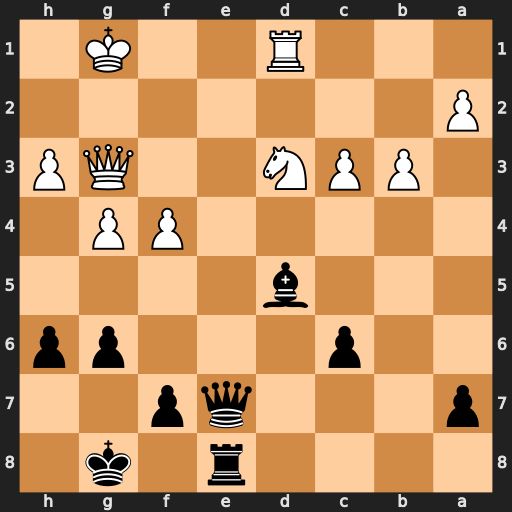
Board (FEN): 4r1k1/p3qp2/2p3pp/3b4/5PP1/1PPN2QP/P7/3R2K1
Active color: b
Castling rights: -
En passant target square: -
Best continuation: Qe2 Re1 Re3 Qf2 Qxf2+ Kxf2 Rxd3